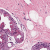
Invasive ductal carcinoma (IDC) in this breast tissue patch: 0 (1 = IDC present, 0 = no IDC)